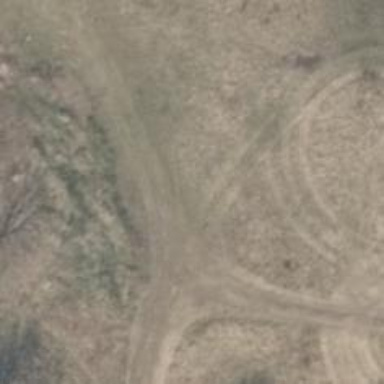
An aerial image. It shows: Grass track with grade5 track type.